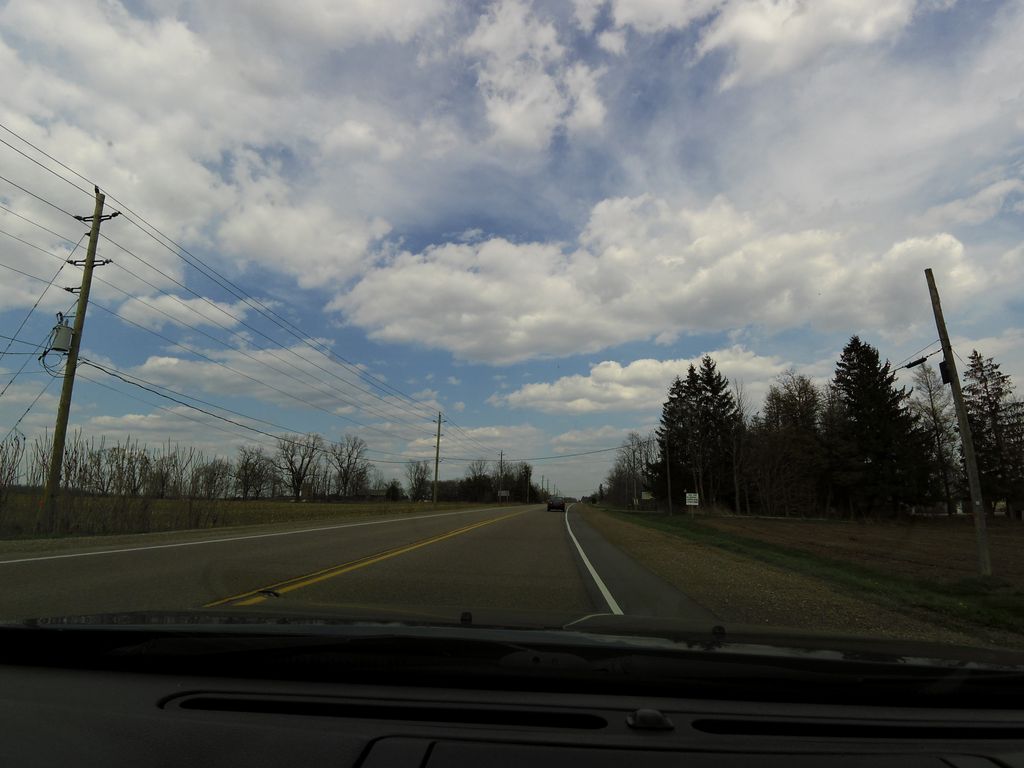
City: hamilton